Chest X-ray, PA view. Patient: 53 years old, sex F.
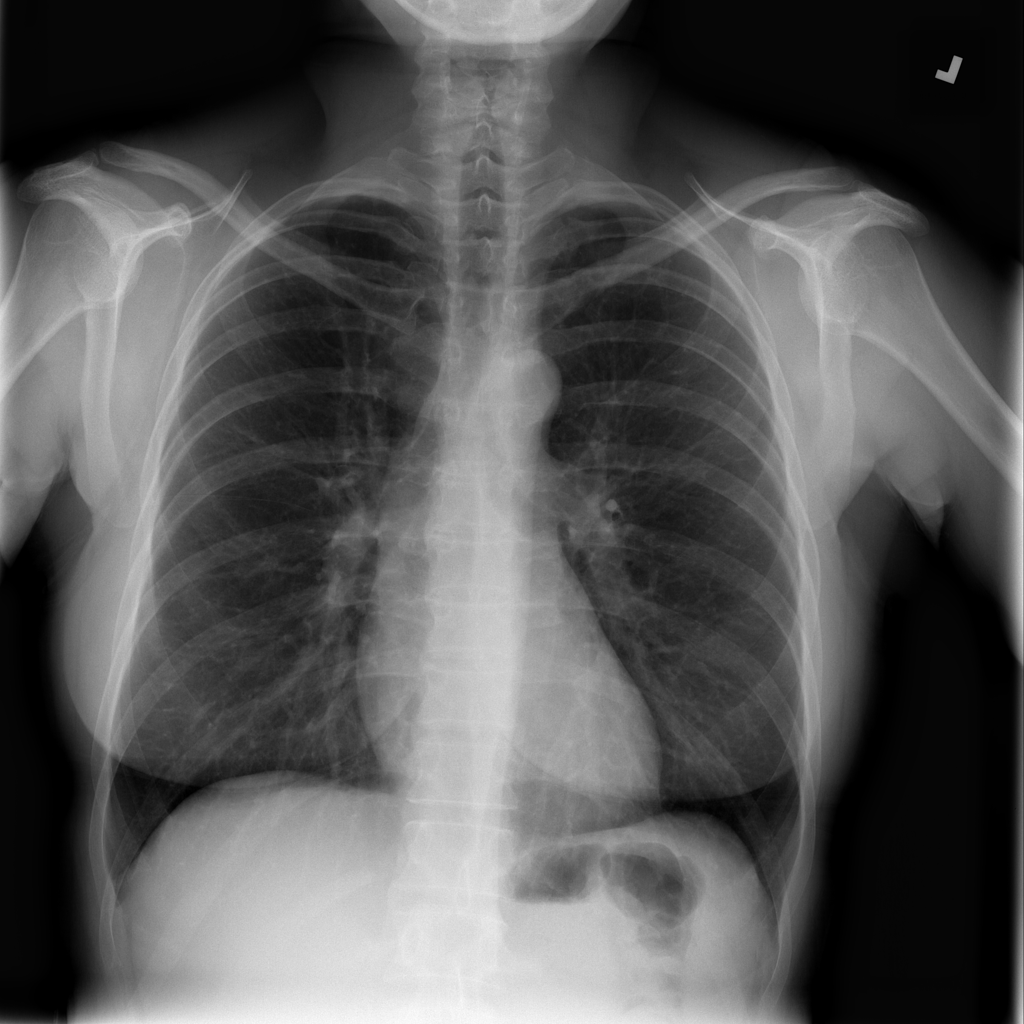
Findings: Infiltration